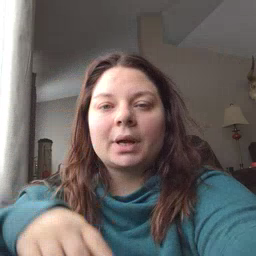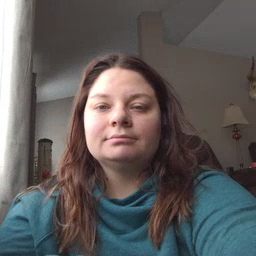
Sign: boy